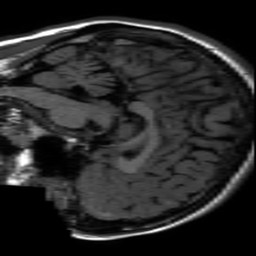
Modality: inplaneT1
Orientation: sagittal
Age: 18
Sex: female
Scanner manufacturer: ge
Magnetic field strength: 3 T
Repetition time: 2.297 s
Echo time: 0.02273 s